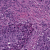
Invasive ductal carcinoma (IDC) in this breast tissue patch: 1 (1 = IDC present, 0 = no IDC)